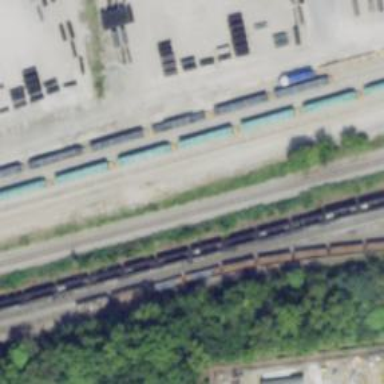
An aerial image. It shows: Railway siding with rails.